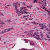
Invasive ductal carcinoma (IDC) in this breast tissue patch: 1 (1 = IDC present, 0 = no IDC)